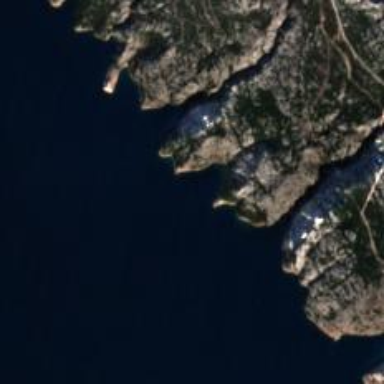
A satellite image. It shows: Beautiful bay with natural surroundings.